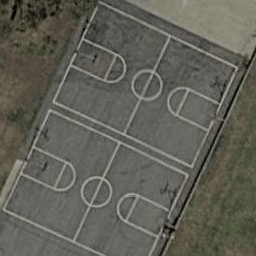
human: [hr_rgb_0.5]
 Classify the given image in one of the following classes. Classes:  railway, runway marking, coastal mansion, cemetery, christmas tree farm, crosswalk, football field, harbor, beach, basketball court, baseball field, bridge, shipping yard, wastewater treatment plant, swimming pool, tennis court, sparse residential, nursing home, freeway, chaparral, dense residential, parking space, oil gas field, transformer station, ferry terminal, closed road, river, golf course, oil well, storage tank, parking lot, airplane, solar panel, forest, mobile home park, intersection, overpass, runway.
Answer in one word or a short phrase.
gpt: basketball court